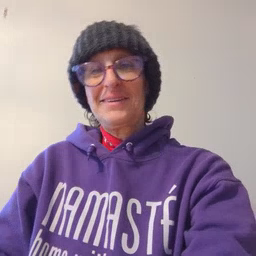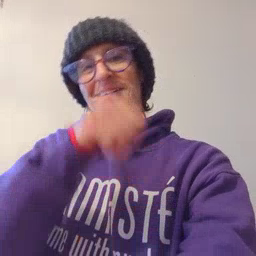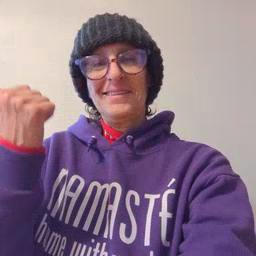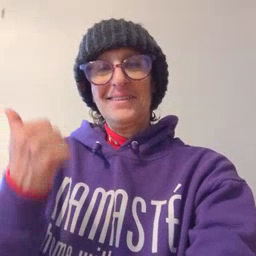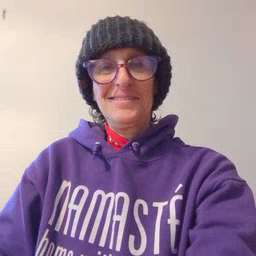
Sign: another